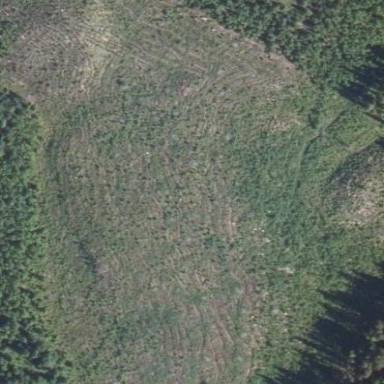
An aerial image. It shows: Clearcut area with scrub vegetation.